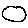
Label: circle